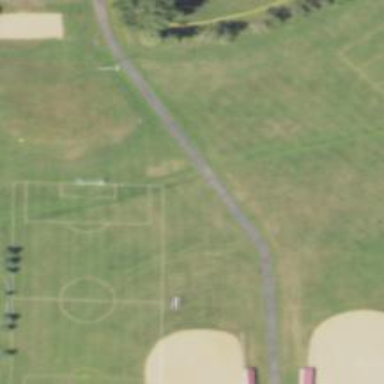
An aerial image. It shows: Soccer pitch for leisureland activities.